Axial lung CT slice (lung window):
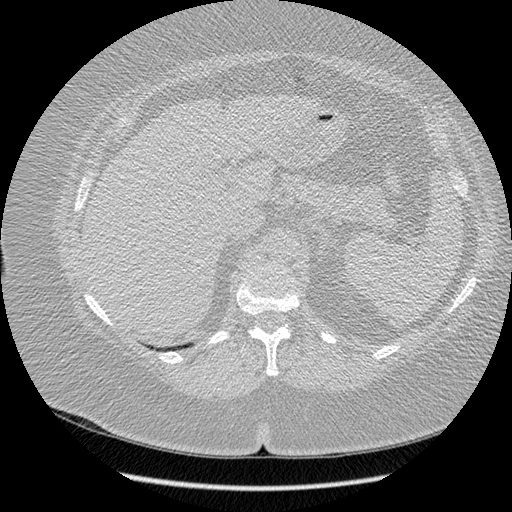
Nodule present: no